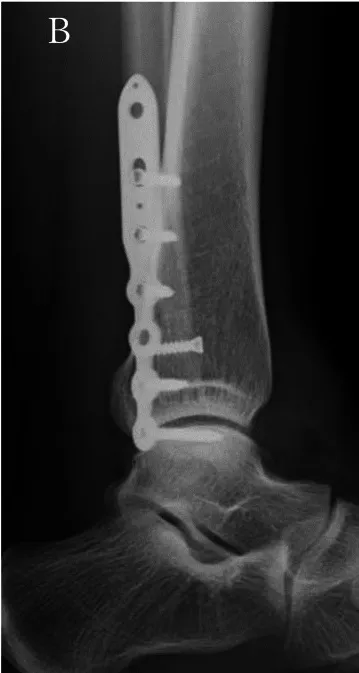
The patient's postoperative radiographs. Lateral view.
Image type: radiology (x_ray)